Aerial crown-view tile of a tropical tree (Barro Colorado Island, Panama), acquired 20250715:
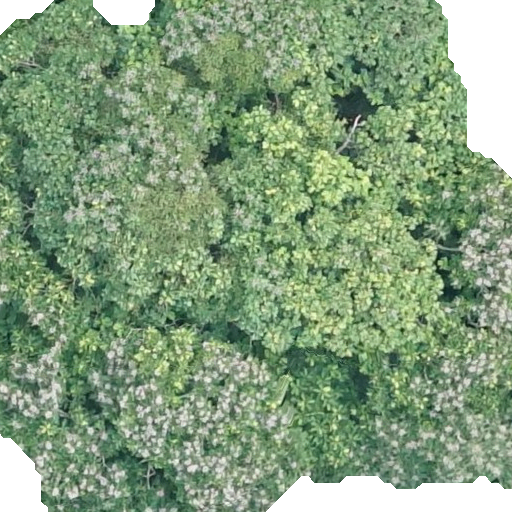
Species: Dipteryx oleifera
GBIF accepted scientific name: Dipteryx oleifera
Crown area: 435.363 m²